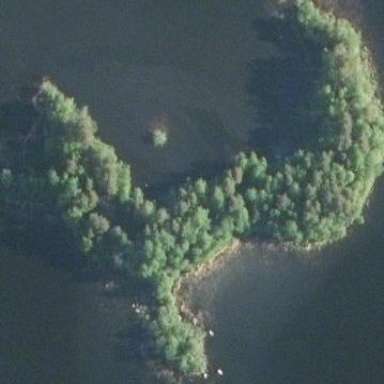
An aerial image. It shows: Islet.